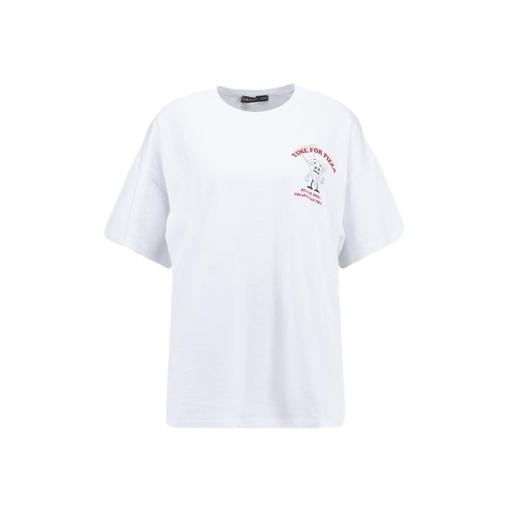
only white love pizza t-shirt, white printed t-shirt, only white t-shirt, white background